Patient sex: M
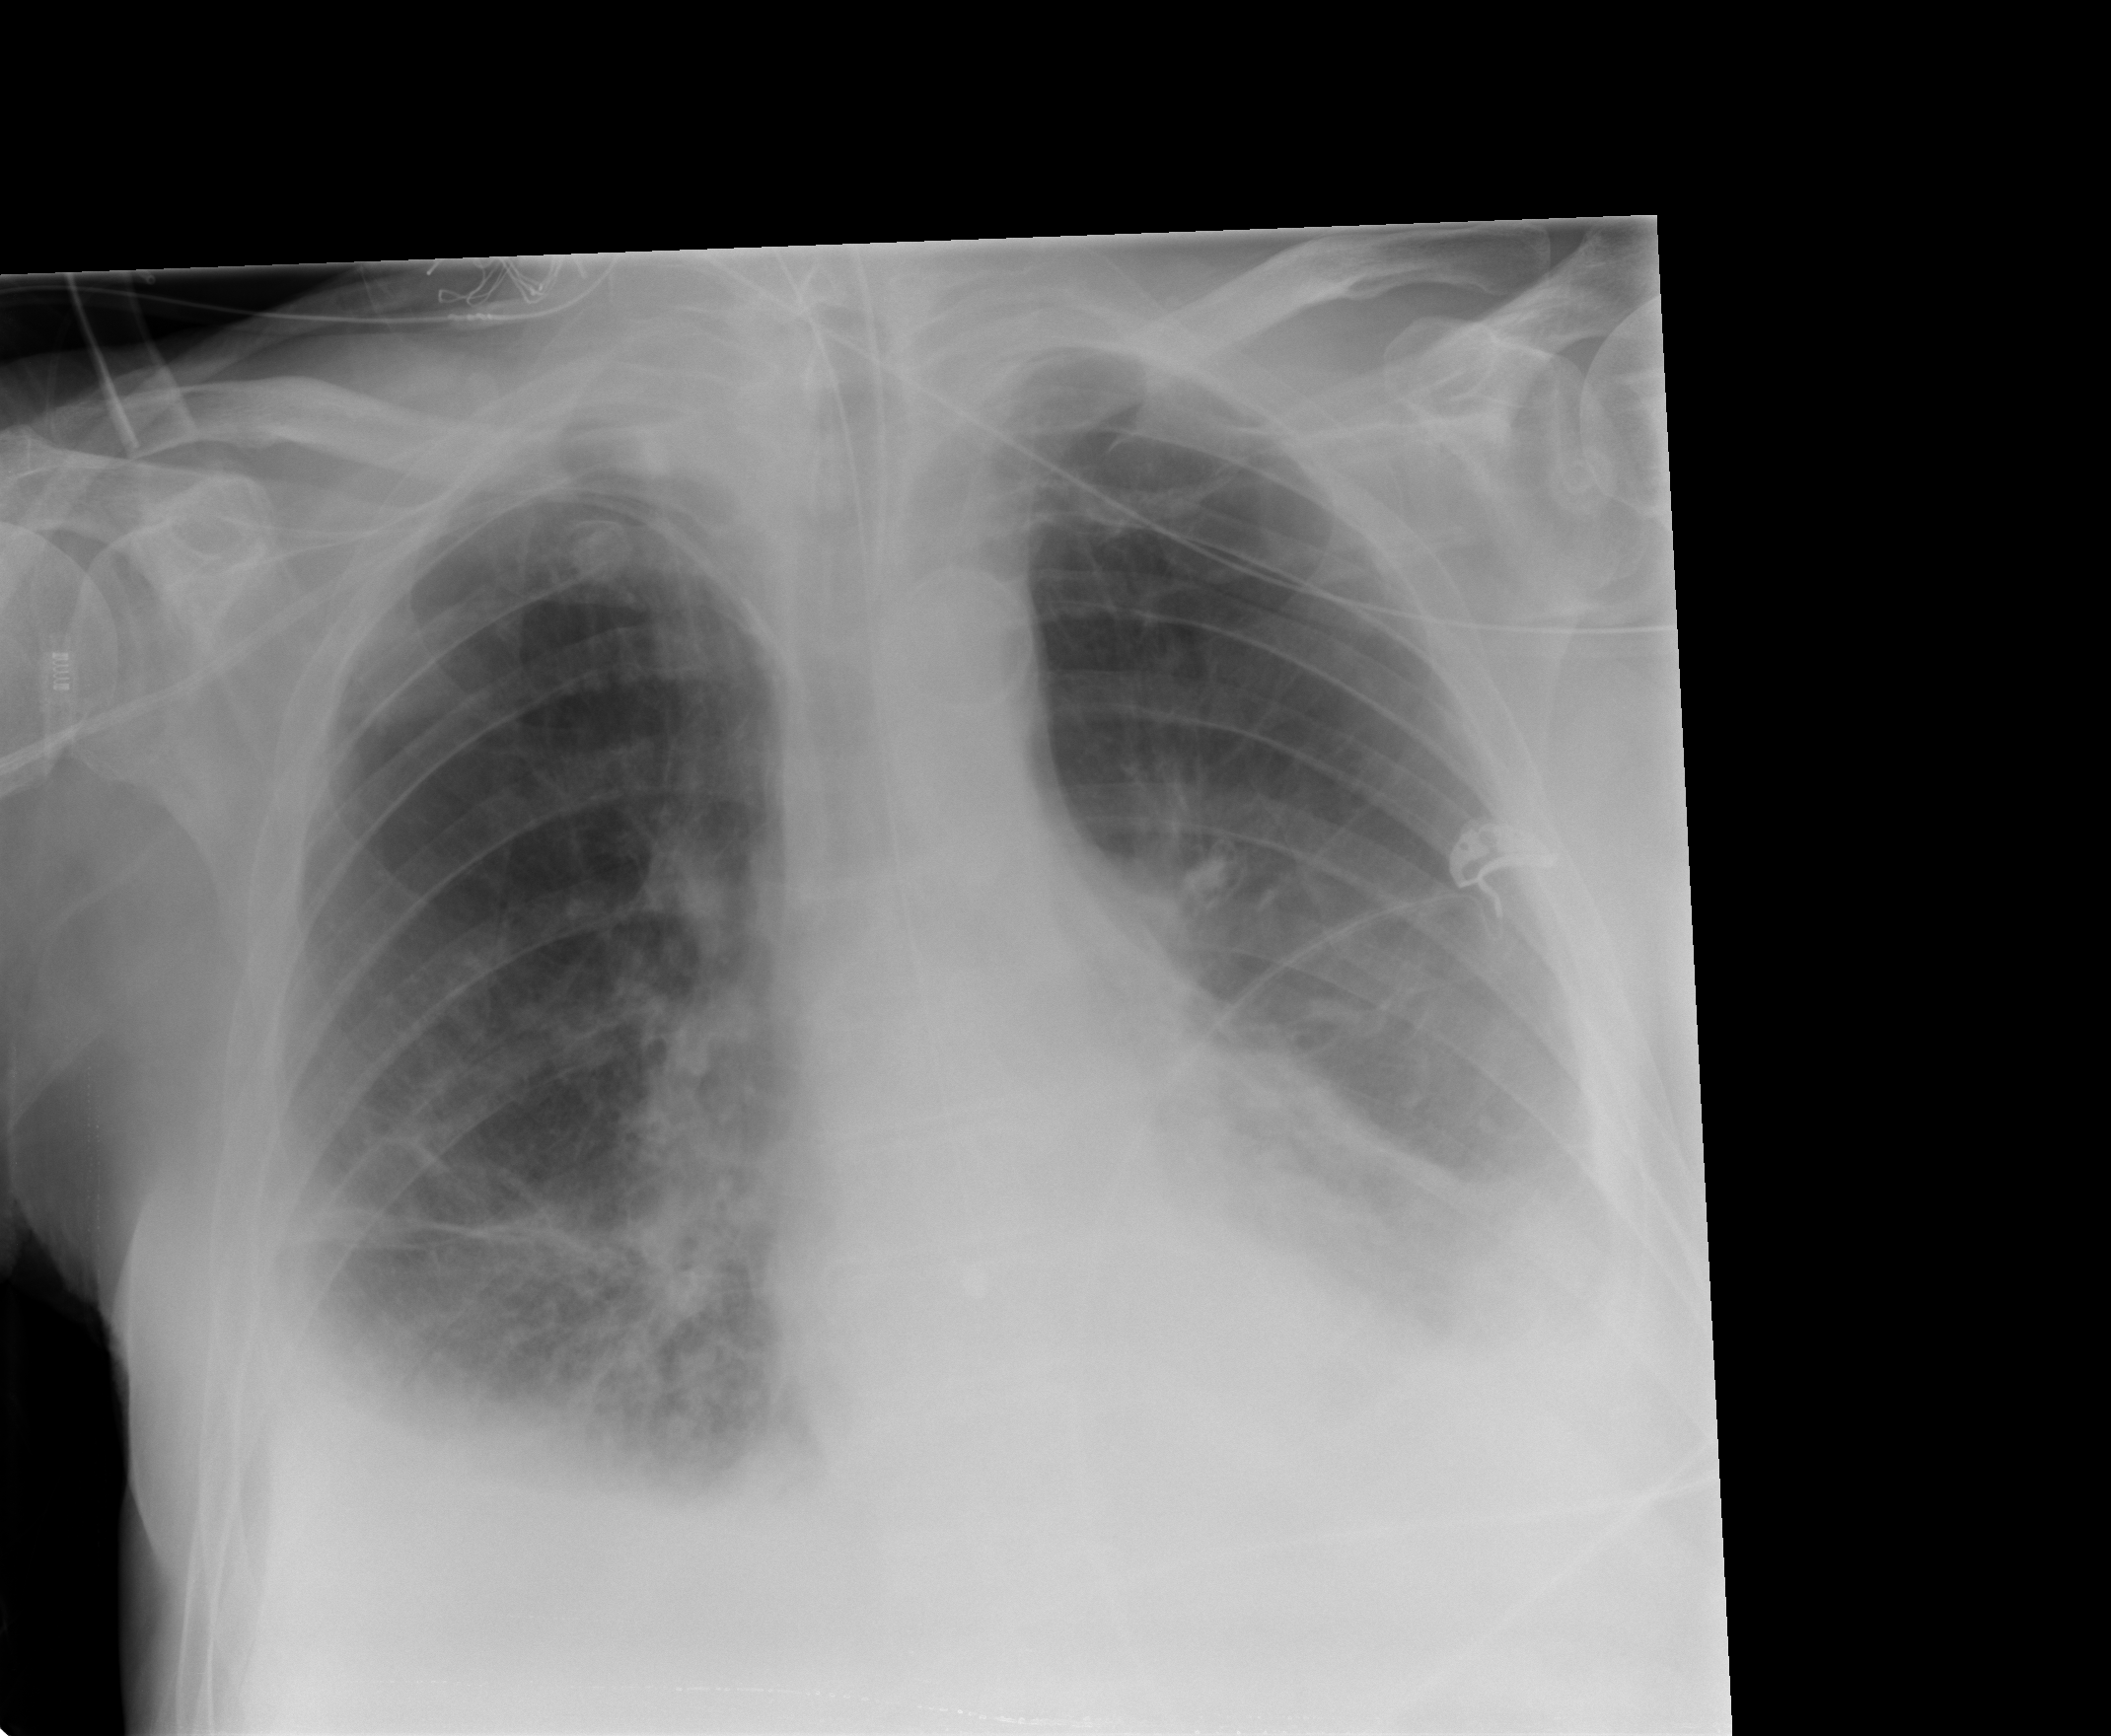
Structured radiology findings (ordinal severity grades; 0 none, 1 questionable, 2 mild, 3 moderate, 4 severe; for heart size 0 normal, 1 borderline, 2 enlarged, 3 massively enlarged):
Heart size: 1
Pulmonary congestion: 0
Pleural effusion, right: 3
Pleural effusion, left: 3
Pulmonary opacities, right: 2
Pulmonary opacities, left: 0
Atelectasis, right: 2
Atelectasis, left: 2